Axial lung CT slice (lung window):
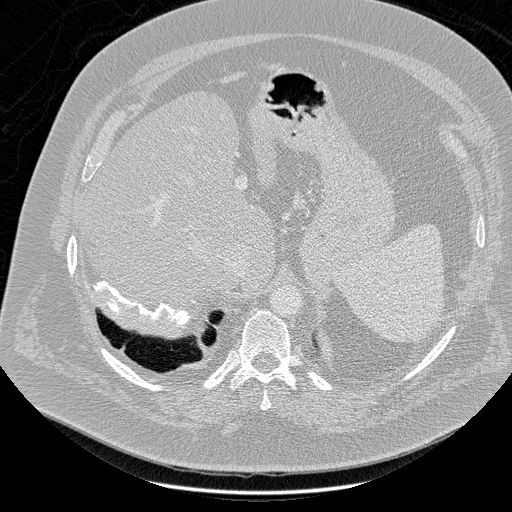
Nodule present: no